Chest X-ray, PA view. Patient: 48 years old, sex M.
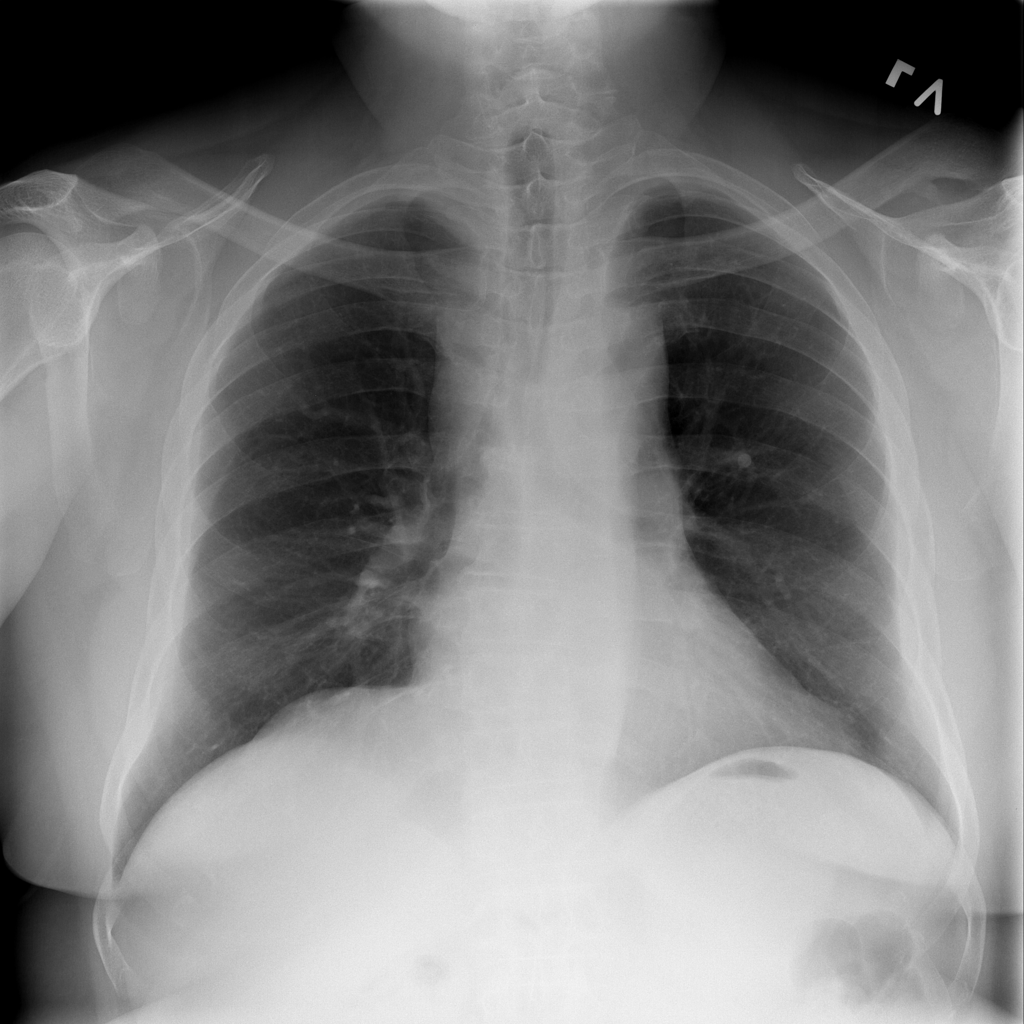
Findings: No Finding